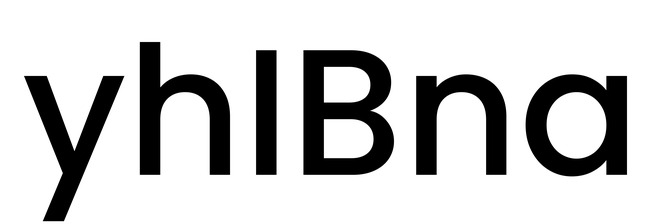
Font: Poppins-Medium